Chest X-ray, PA view. Patient: 71 years old, sex M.
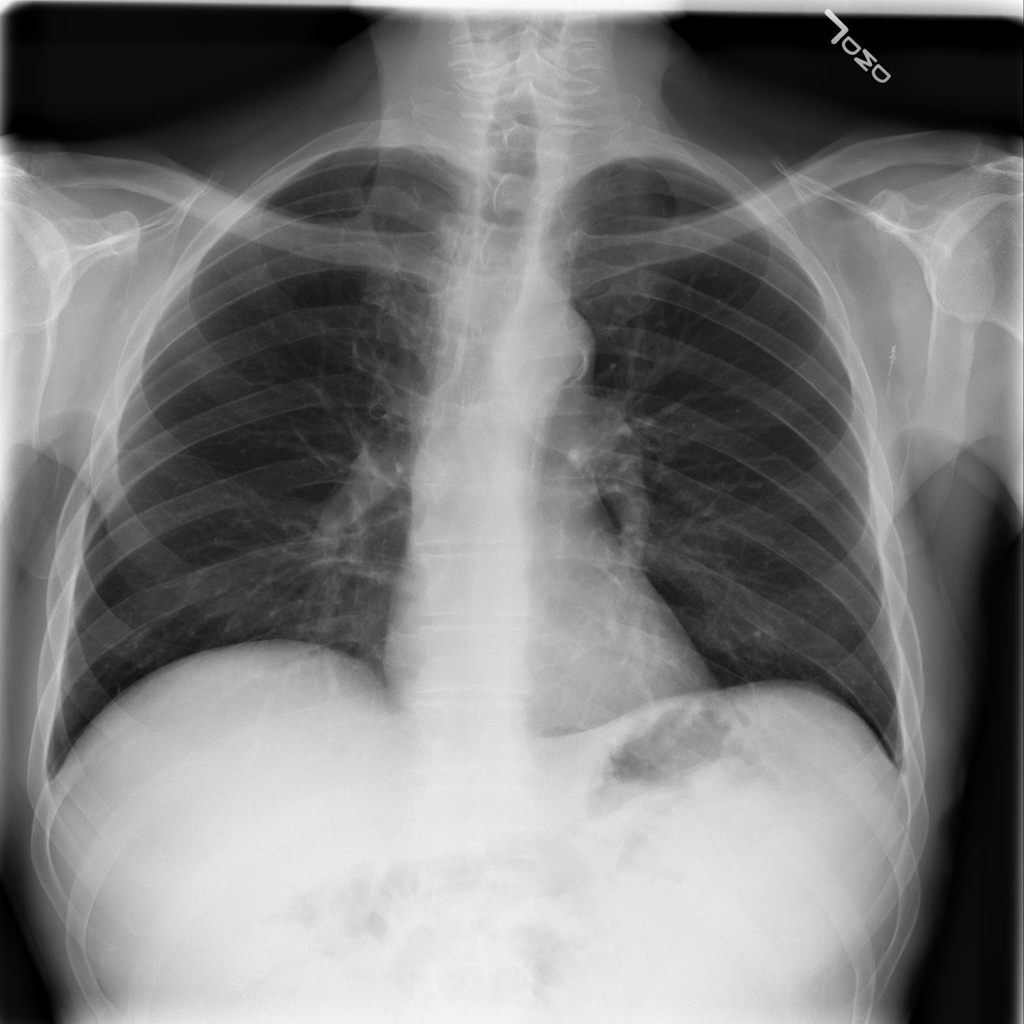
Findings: Infiltration